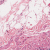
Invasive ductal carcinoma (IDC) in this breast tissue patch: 0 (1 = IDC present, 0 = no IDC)